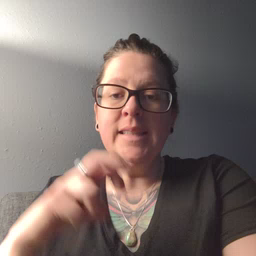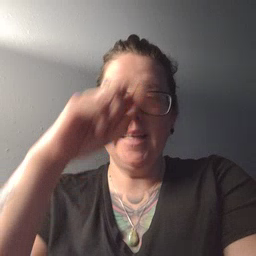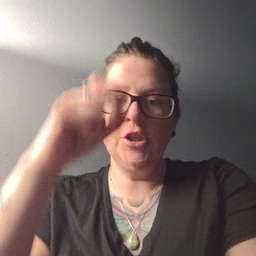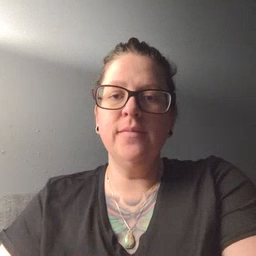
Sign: stairs